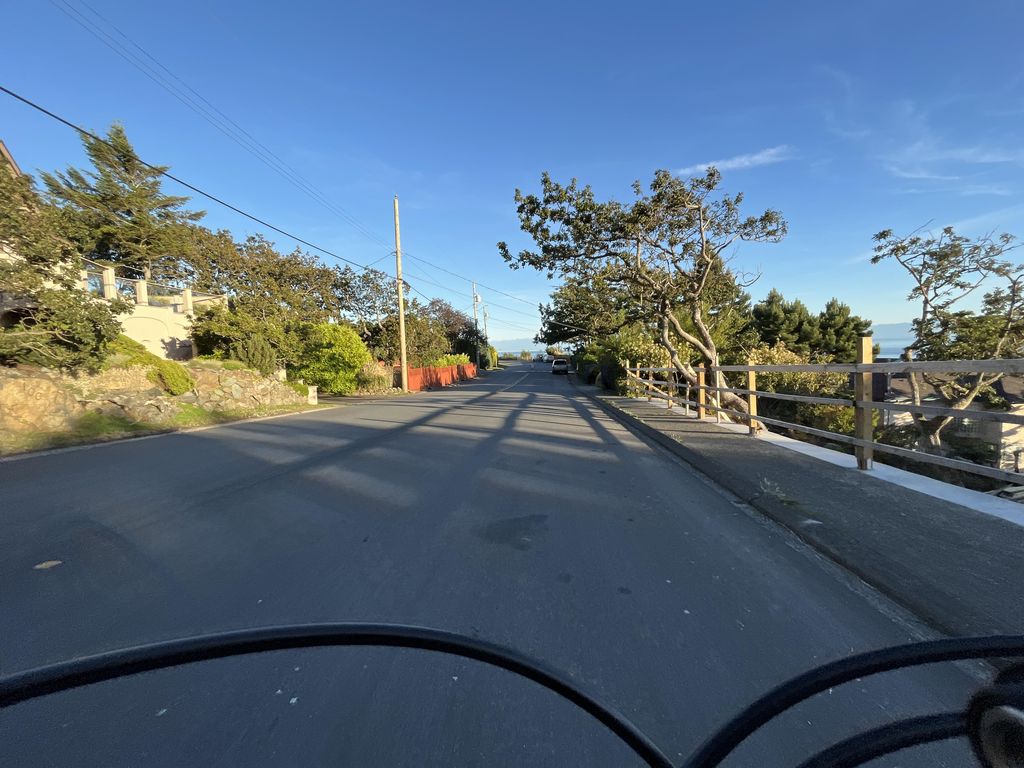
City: victoria